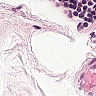
Metastatic tissue present: no